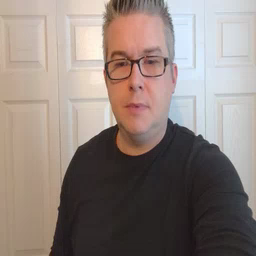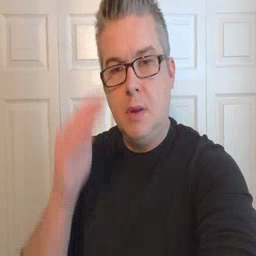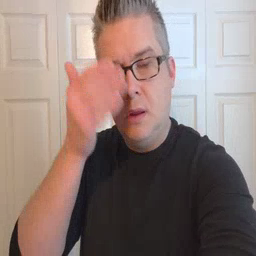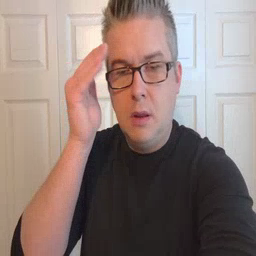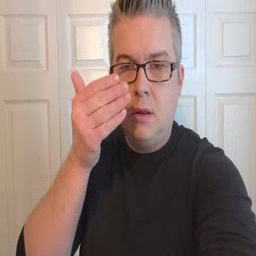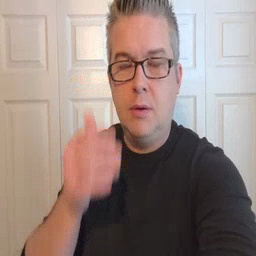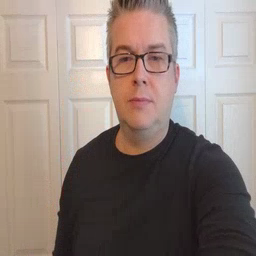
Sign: sleepy